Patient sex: M
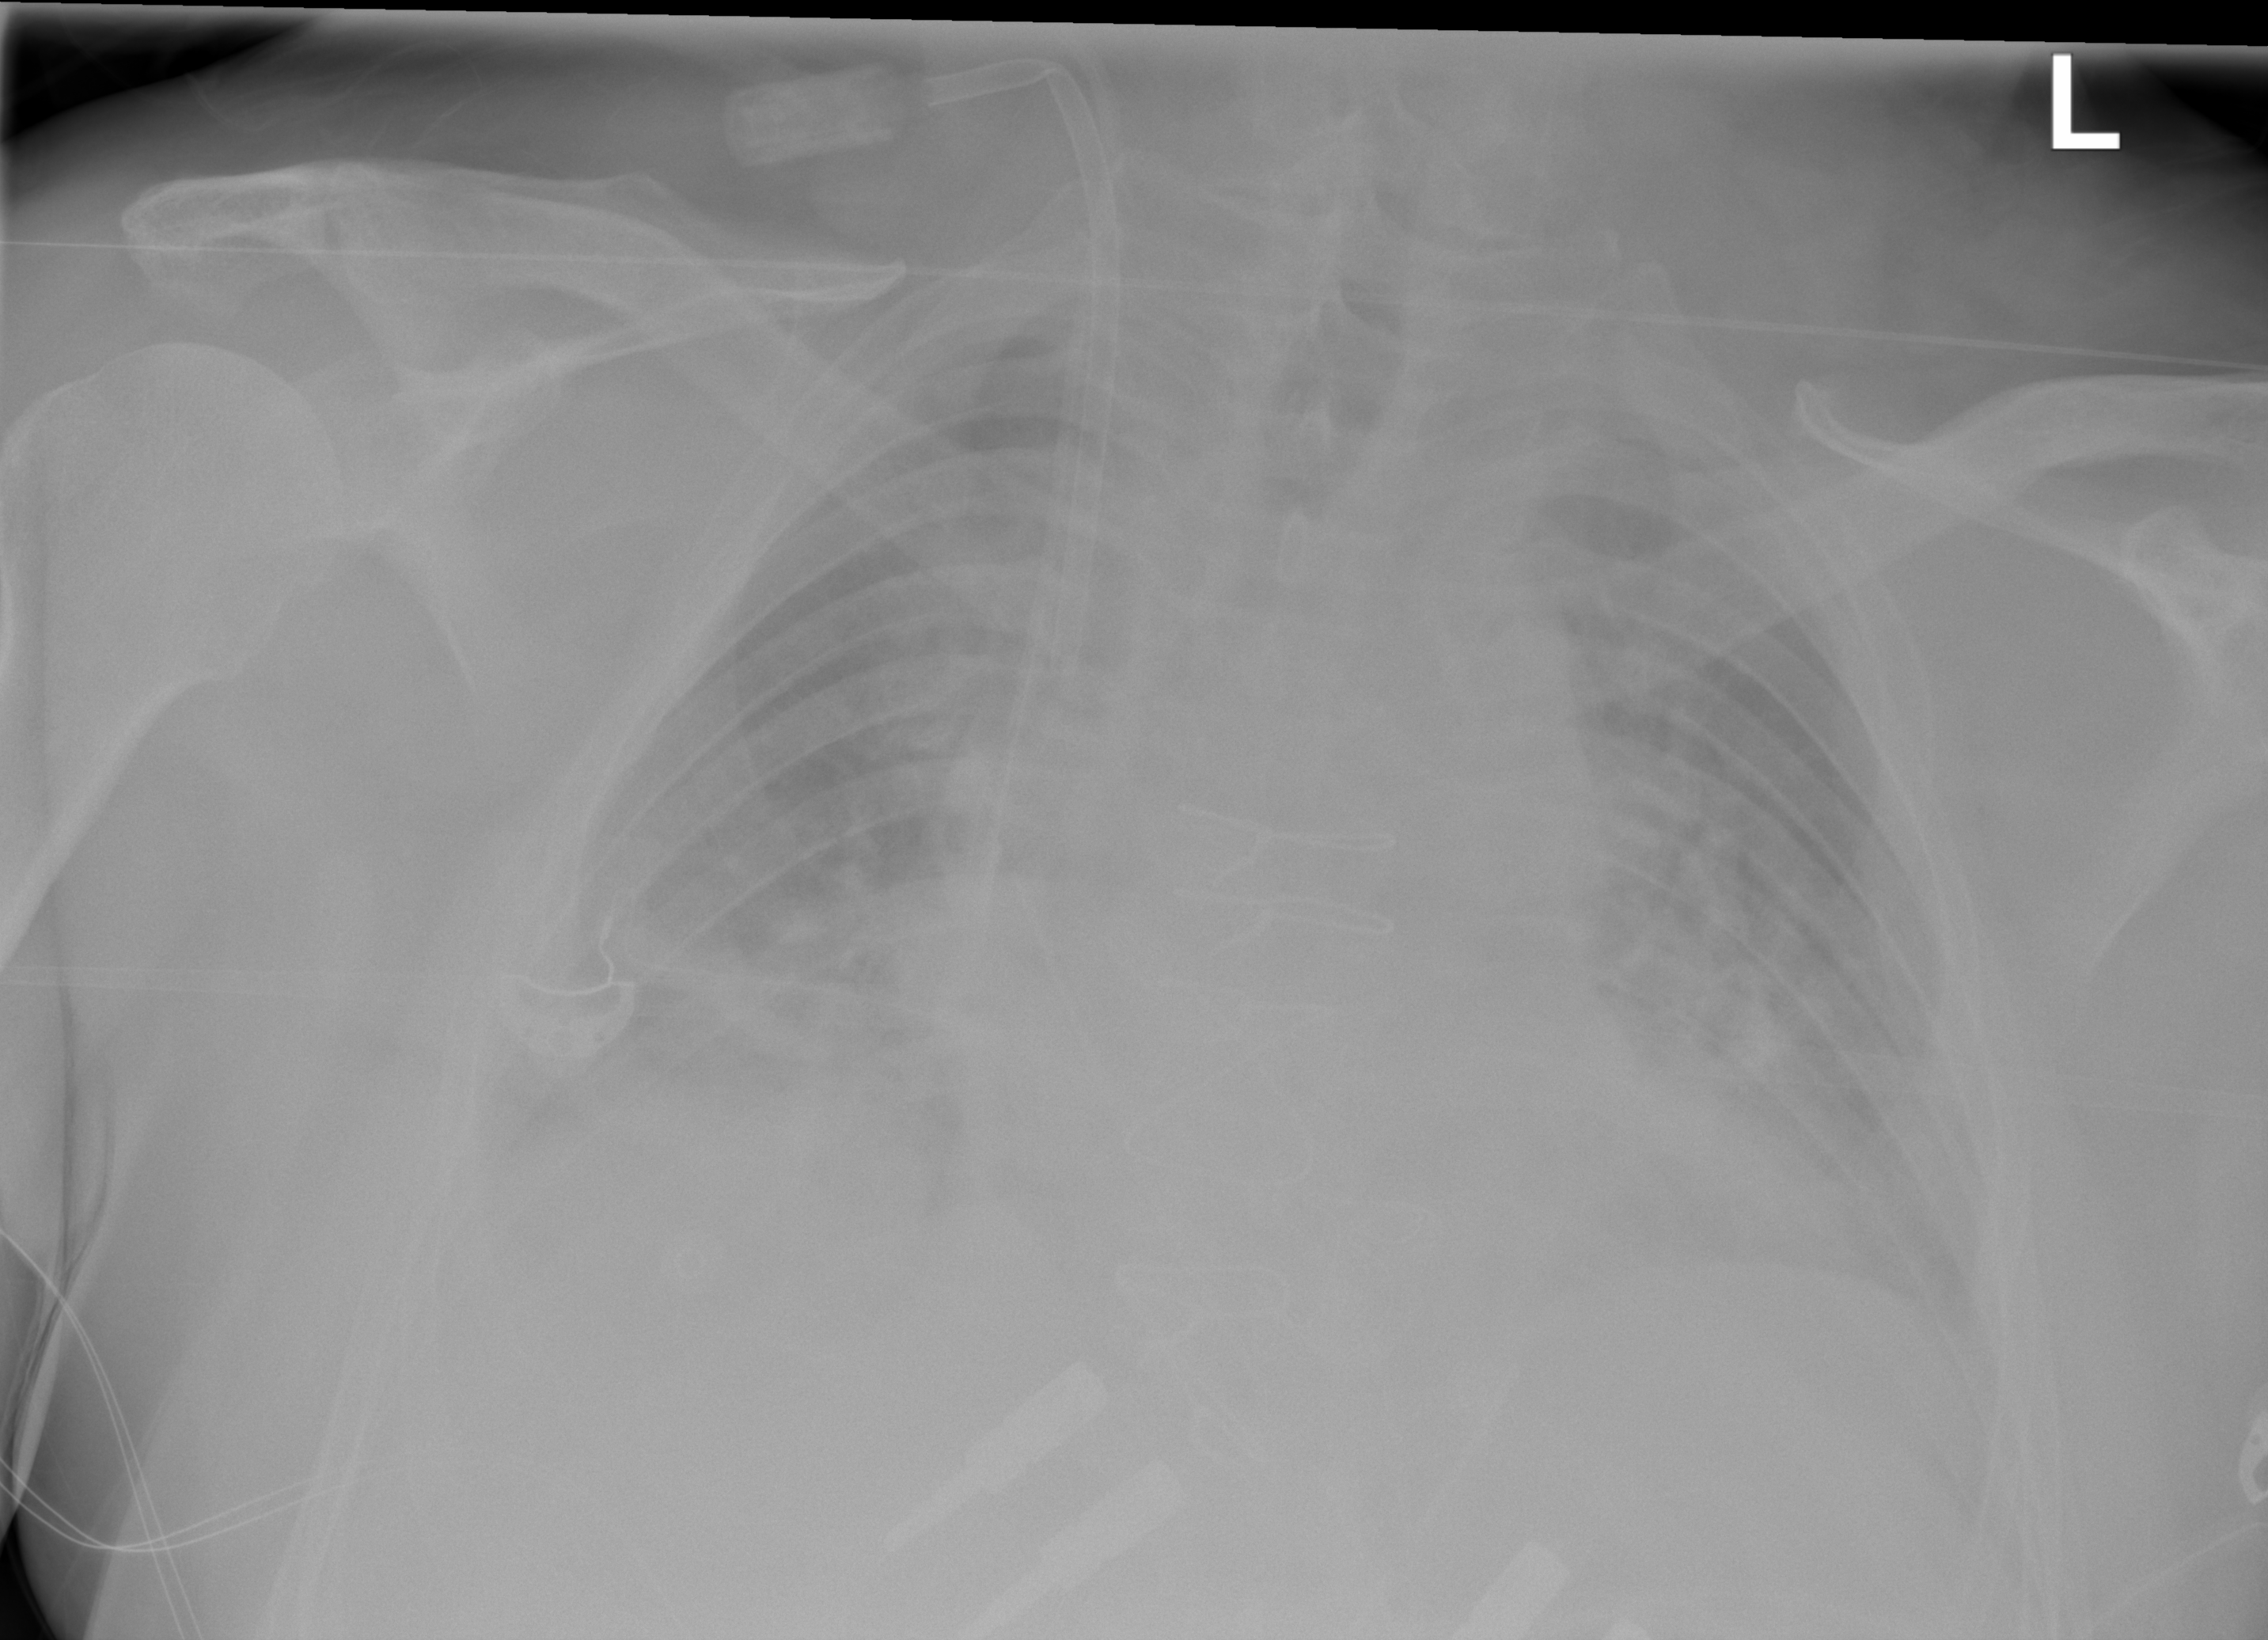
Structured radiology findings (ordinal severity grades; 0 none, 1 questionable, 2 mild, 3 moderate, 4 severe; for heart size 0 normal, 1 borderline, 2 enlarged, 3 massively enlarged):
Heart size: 0
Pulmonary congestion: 2
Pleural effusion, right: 2
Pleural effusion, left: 0
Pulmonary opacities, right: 0
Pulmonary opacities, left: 0
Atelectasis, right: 2
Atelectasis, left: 2